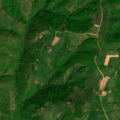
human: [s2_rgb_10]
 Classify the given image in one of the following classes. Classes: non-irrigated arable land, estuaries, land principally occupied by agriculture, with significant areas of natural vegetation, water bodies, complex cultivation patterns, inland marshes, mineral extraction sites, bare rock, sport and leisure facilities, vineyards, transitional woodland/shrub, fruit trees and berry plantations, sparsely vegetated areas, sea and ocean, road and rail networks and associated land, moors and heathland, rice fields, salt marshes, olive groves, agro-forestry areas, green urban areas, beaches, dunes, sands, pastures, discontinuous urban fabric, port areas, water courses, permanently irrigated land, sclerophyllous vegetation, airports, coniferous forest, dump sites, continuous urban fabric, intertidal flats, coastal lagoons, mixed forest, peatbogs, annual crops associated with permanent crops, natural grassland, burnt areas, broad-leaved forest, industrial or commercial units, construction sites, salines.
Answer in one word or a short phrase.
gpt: complex cultivation patterns, land principally occupied by agriculture, with significant areas of natural vegetation, broad-leaved forest